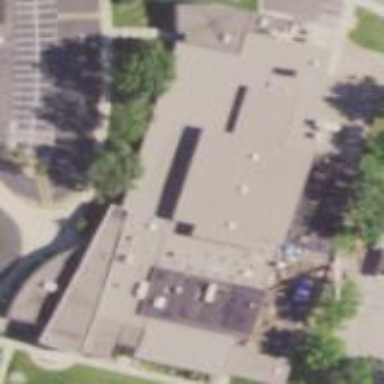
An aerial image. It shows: School building.